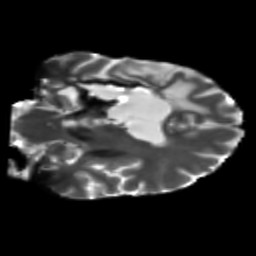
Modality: T2w
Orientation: coronal
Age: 31
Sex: female
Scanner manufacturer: siemens
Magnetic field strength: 3 T
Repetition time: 5.25 s
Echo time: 0.08 s